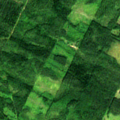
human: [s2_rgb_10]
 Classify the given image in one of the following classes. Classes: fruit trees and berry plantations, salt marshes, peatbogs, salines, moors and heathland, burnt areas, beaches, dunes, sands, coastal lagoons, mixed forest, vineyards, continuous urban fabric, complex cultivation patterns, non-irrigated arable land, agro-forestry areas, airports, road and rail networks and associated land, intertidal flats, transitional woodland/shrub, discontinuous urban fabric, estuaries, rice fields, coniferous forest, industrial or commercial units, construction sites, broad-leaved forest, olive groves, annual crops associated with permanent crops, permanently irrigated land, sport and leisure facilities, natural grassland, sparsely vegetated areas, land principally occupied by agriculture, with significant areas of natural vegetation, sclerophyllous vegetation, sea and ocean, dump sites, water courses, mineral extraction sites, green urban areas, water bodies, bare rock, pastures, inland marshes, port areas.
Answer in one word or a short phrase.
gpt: coniferous forest, mixed forest, transitional woodland/shrub